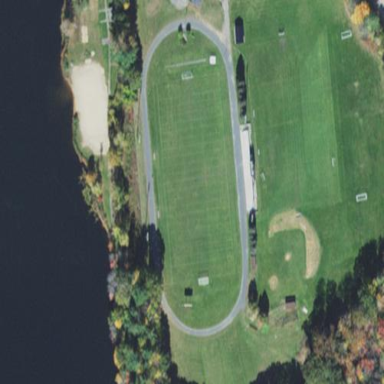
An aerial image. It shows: Athletics track located in leisure land area.